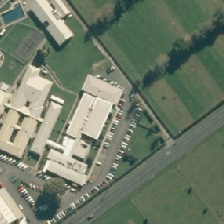
Land cover: urban_build_up